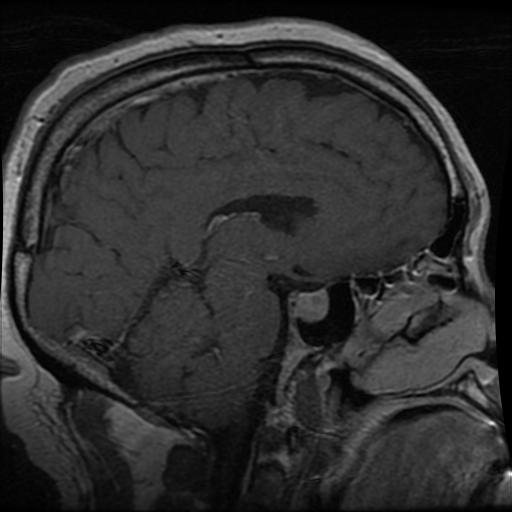
Label: pituitary